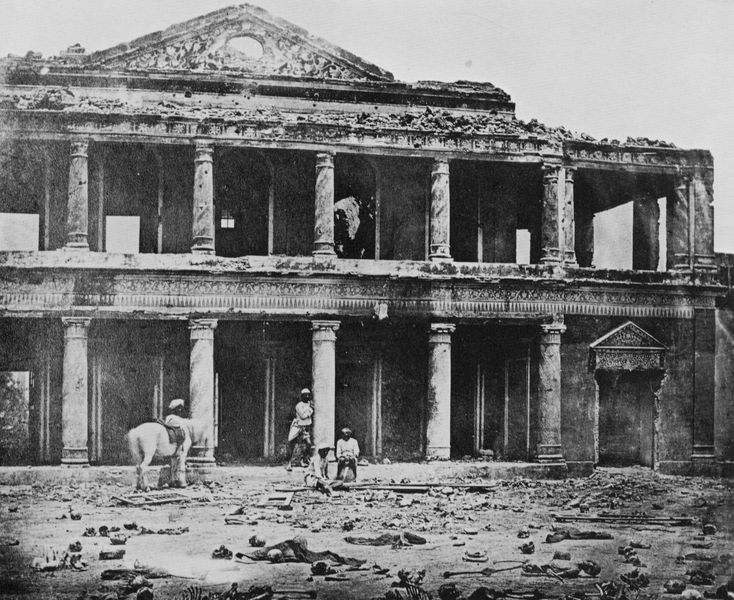
Titel: Der Sepoy-Aufstand
Künstler: Felice A. Beato
Standort: Frankreich
Institution: Privatsammlung
Schlagwörter: dunkel, feuer, himmel, kampf, mann, schatten, weiß, wolken, dreieck, frauen, menschen, mädchen, sitzen, fenster, frau, grau, hell, hintergrund, licht, marmor, männer, pfeiler, schmuck, schwarz, straße, säule, säulen, tür, zimmer, dach, gebäude, gras, haus, wiese, wolke, alt, architektur, kleidung, mensch, schädel, sockel, stehen, stein, steine, erde, feld, häuser, kirche, boden, kind, personen, person, theater, kinder, pferd, pony, chaos, fell, sattel, schweif, relief, ansicht, bogen, fassade, türen, jungen, giebel, mauer, hof, platz, arbeiter, figuren, schutt, brand, krieg, lehnen, schlacht, trümmer, zerstörung, soldaten, dekor, verzierung, gestreift, stufe, junge, galerie, foto, fotografie, photographie, knochen, schwarze, eingang, loggia, ruine, antike, orient, palast, stockwerk, schwarz weiss, knien, leichen, tote, wirr, ruinen, schimmel, architrav, kapitelle, photo, fries, sims, skelett, gesims, mauern, giebelfeld, ionisch, zerstört, antikisierend, geschosse, tempel, brocken, basis, indien, turban, stockwerke, bau, doppelt, schlachtfeld, geschoss, gebälk, friese, scherben, doppel, tympanon, faszien, basen, gesimse, kolonade, ausgrabung, blöcke, bombe, erdbeben, überrest, abriß, gebeine, mohren, durchlaufträger, serail, erdegeschoss, giebl, rest, beletage, süulen, trümmerfeld, colone, tiebel